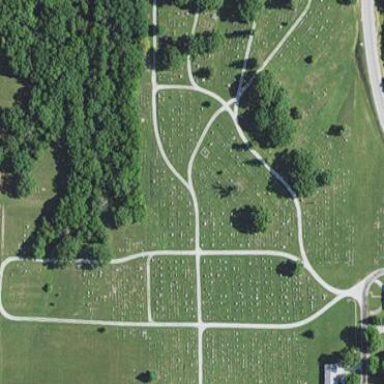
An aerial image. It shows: Cemetery.